Interaction volume radius: 5 \u00c5
Interaction volume height: 10 \u00c5
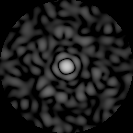
Disorder parameter: 0.8826